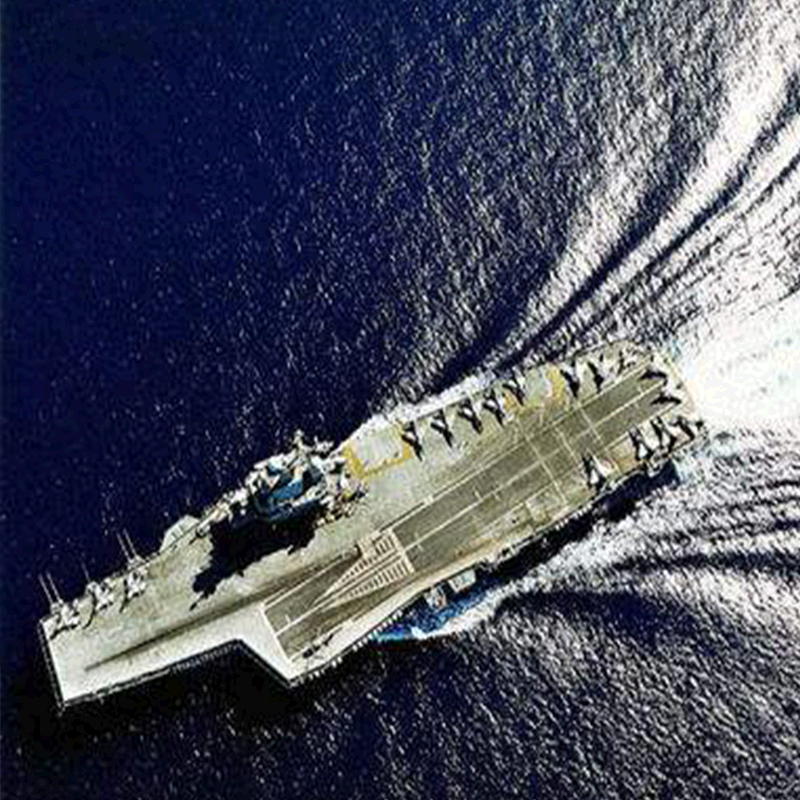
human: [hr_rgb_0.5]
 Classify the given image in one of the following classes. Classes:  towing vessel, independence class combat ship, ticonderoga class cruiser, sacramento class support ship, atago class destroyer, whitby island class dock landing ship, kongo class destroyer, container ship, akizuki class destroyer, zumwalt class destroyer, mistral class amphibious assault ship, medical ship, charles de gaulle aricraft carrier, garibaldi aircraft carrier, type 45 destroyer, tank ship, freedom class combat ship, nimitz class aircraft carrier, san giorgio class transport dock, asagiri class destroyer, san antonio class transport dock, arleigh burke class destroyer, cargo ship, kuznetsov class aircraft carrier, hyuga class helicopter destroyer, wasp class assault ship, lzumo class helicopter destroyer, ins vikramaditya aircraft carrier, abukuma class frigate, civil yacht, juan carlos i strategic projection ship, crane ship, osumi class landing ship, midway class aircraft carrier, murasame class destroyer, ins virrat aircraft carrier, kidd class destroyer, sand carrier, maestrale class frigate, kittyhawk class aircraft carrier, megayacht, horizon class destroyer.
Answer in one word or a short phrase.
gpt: Charles de Gaulle aricraft carrier